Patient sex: M
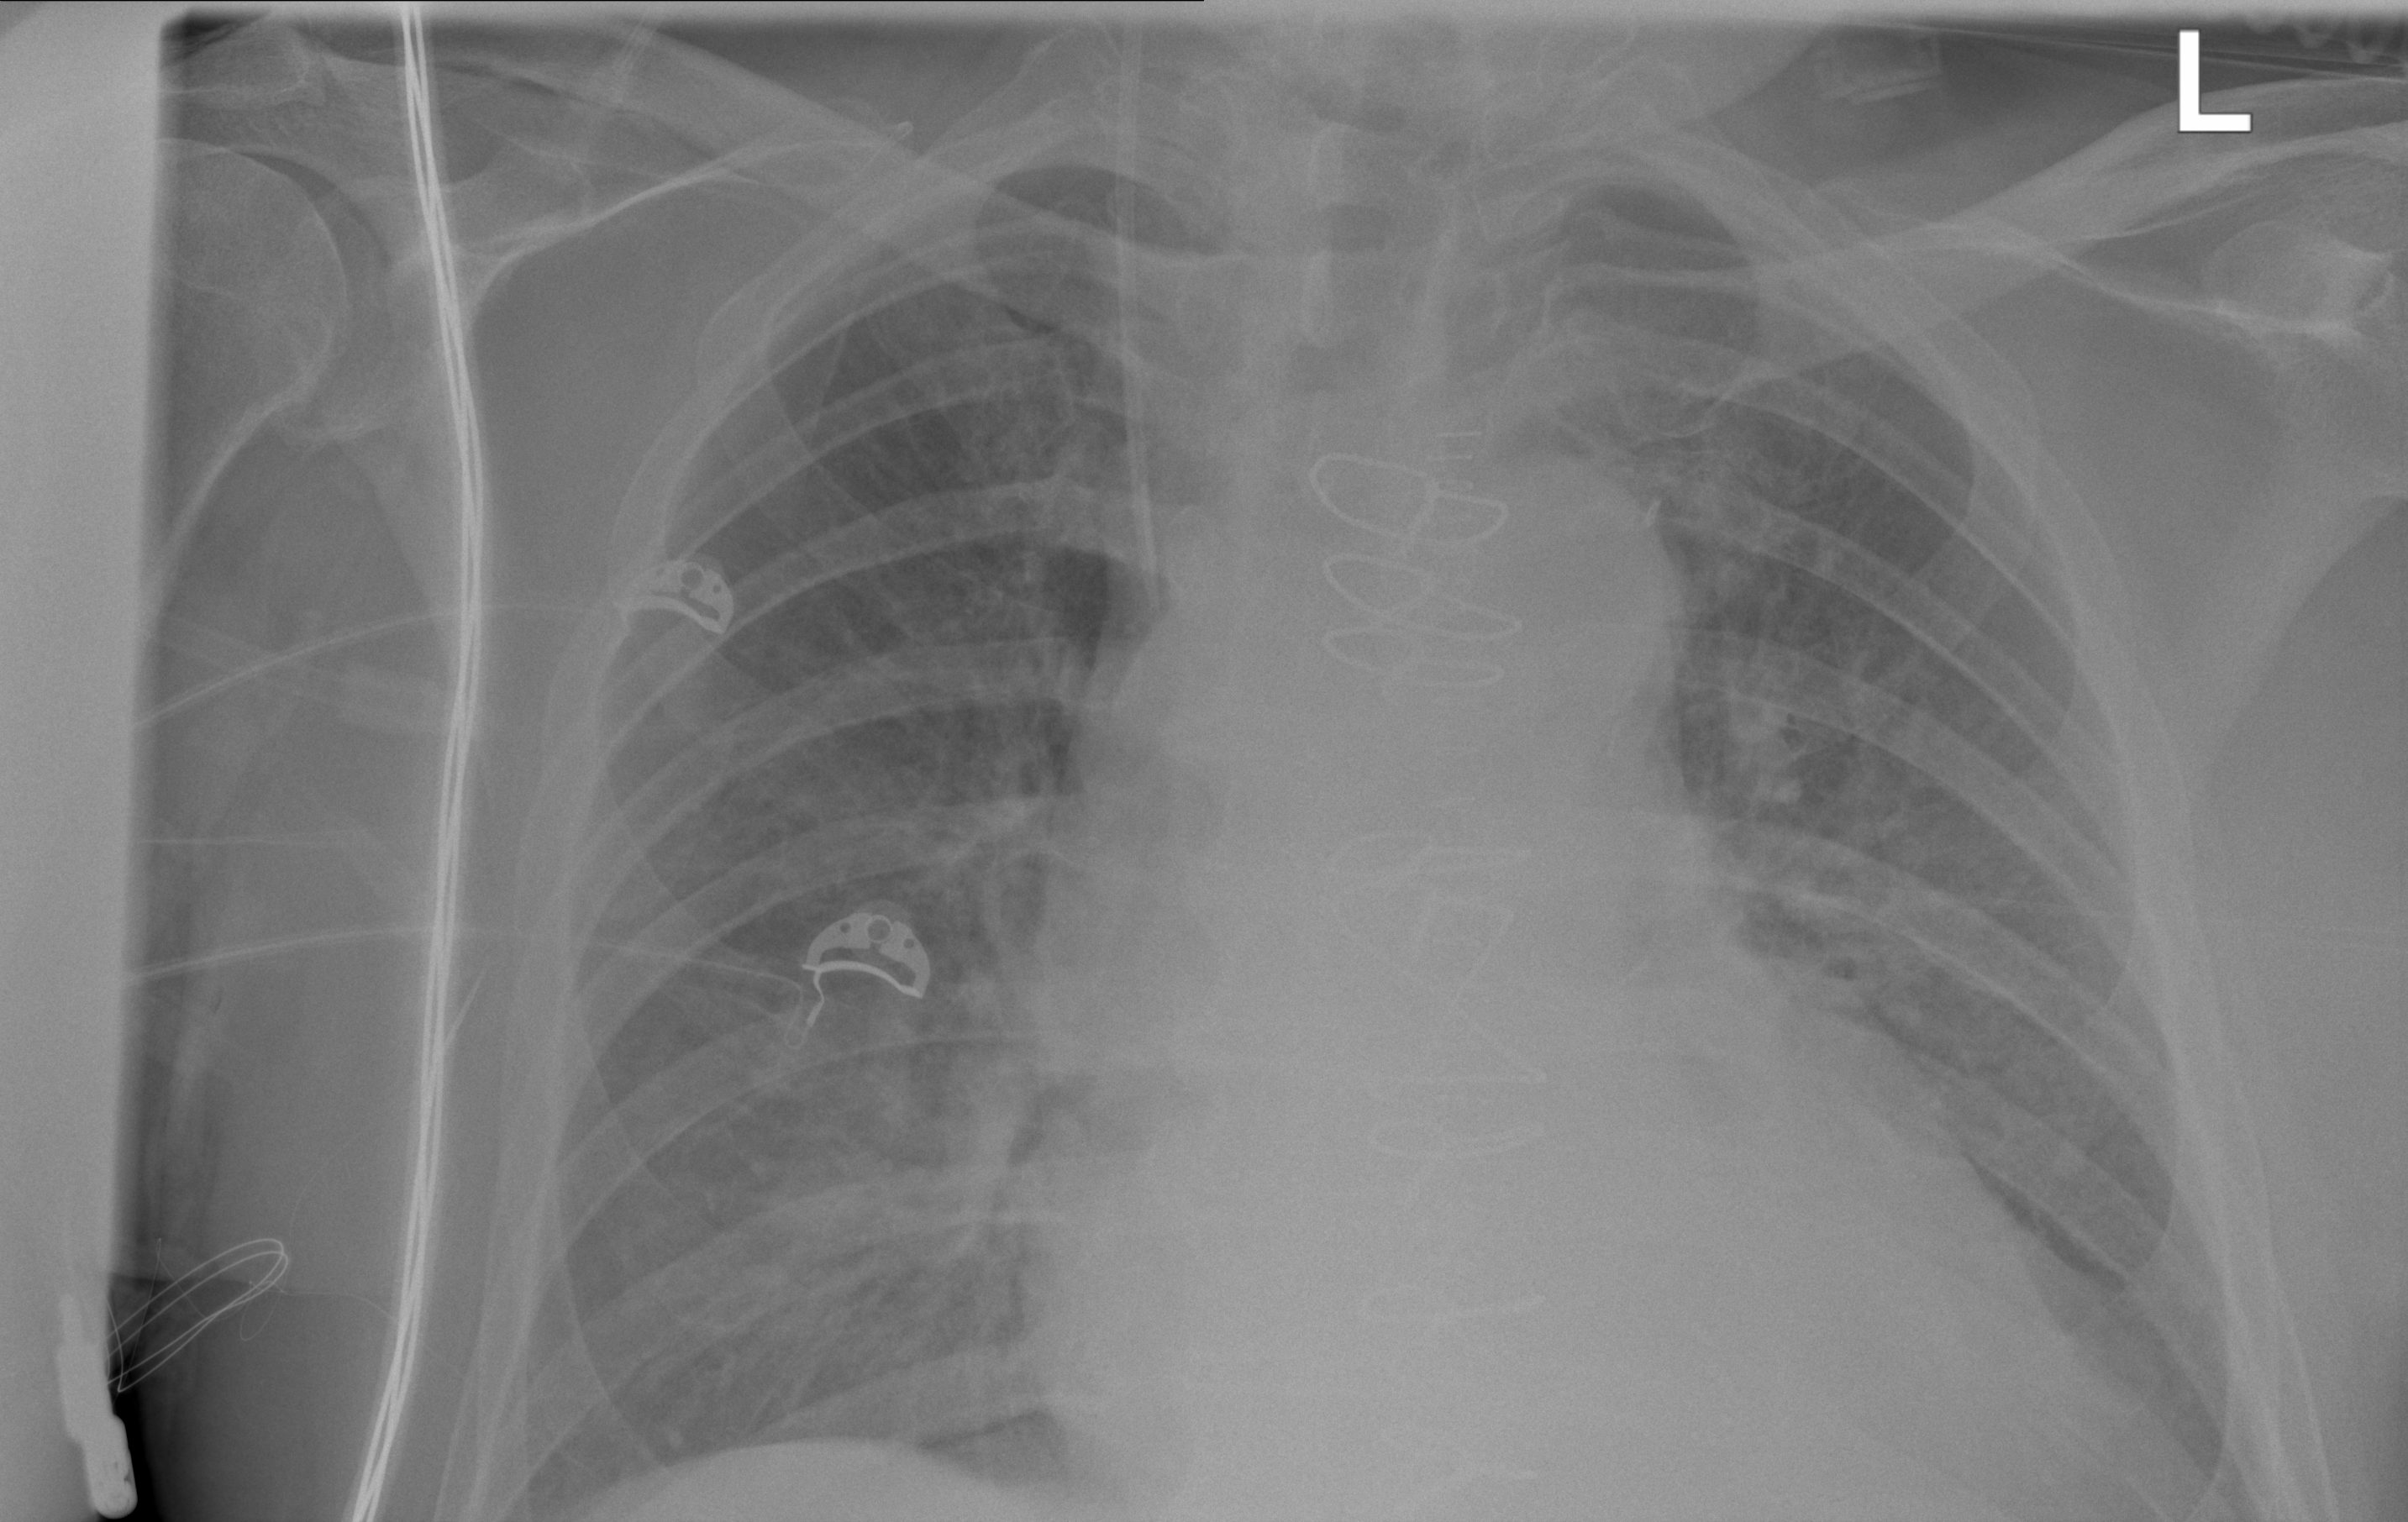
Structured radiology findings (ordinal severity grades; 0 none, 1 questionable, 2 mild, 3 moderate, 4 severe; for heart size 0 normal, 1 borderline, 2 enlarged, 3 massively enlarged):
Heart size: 2
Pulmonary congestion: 1
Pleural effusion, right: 0
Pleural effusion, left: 0
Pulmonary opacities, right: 0
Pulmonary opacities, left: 0
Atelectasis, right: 0
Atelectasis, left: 0